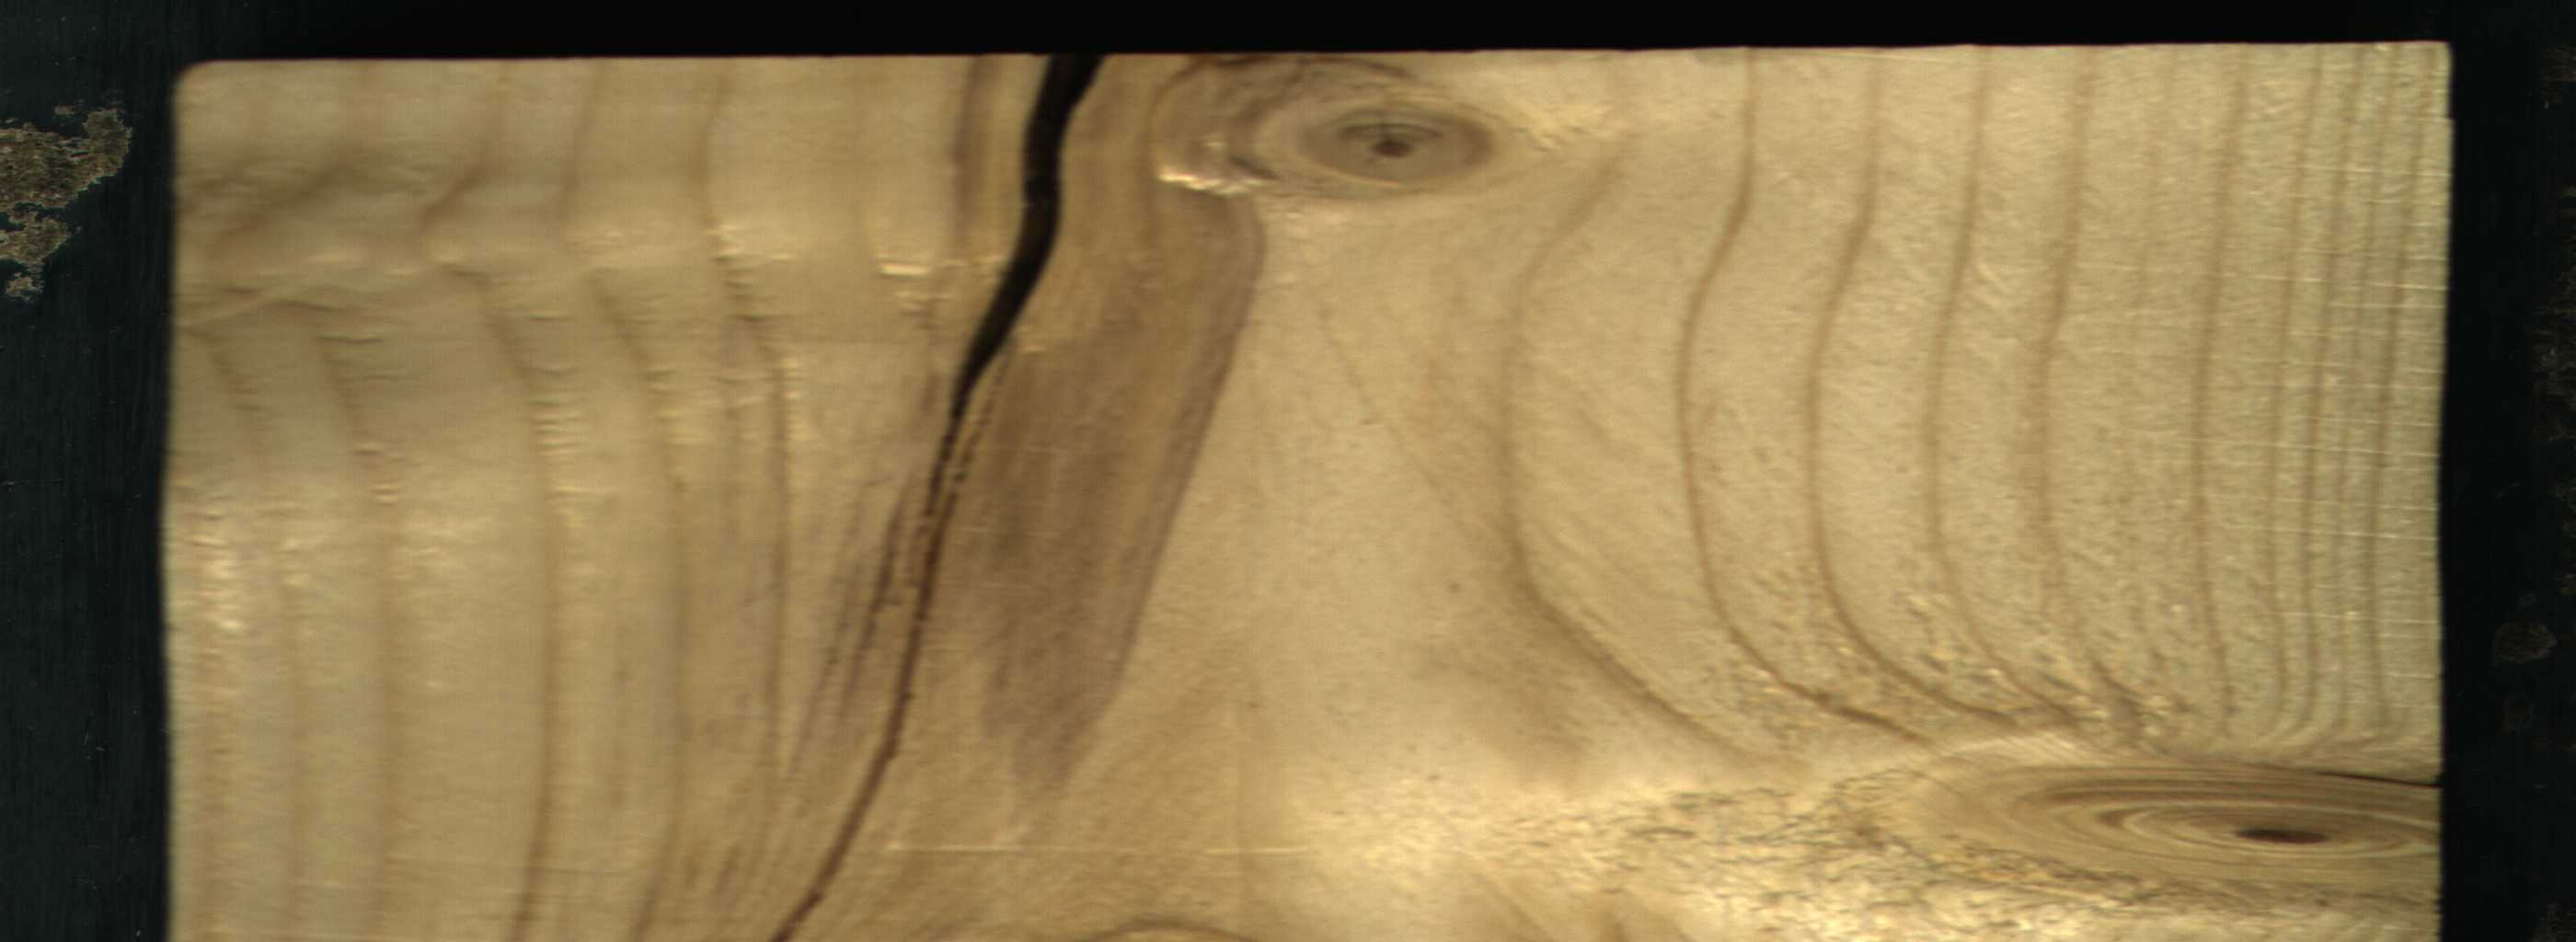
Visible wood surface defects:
Crack
Live_Knot
Live_Knot